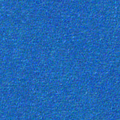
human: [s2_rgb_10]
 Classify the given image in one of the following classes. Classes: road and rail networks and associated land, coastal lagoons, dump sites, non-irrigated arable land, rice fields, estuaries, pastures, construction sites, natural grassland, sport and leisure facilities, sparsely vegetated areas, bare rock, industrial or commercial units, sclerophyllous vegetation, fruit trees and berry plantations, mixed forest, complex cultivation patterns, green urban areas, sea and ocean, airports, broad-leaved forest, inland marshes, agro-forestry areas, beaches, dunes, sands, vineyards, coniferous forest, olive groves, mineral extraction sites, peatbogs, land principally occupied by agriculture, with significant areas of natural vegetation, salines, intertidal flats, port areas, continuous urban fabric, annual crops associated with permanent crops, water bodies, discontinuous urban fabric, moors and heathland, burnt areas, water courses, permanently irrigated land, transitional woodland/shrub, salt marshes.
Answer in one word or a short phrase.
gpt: sea and ocean